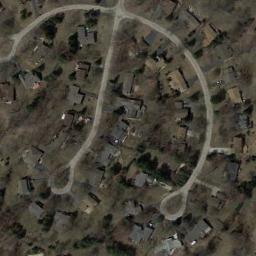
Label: medium_residential